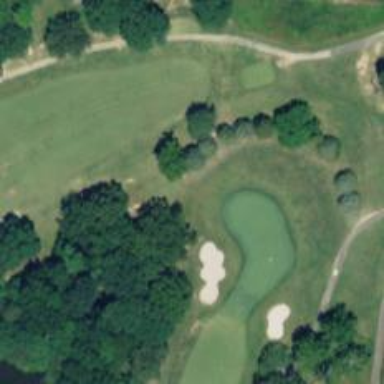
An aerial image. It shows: Golf hole.